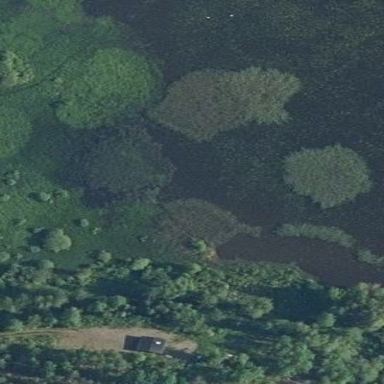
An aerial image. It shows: Reedbed wetland area.